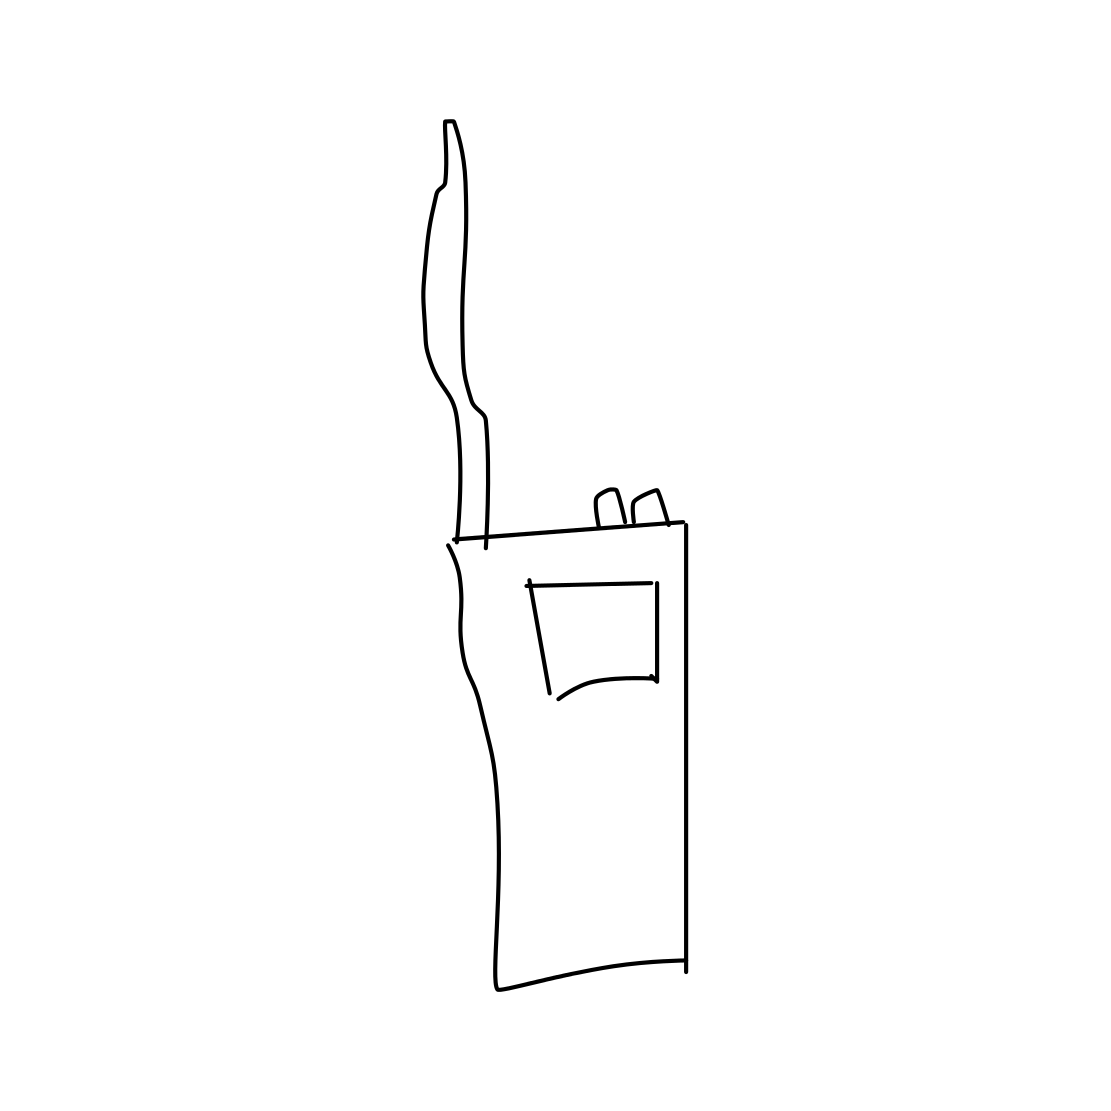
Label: walkie talkie